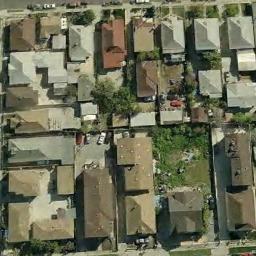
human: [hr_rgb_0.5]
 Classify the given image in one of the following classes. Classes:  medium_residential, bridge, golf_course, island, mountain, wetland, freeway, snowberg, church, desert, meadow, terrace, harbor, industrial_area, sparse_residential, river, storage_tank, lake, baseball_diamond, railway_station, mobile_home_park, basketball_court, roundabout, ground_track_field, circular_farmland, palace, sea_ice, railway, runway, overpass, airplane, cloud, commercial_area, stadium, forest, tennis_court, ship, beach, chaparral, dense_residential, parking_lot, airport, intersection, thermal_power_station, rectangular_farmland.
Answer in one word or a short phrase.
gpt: dense_residential